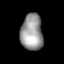
Tissue: lung
Cell type: Endothelial cells
Senescence score: 0.6438
Nuclear area (px): 786
Mean DAPI intensity: 152.884